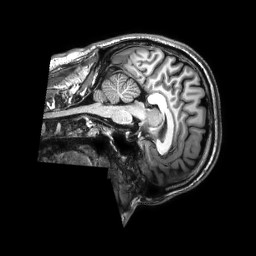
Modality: T1w
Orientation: sagittal
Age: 33
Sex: male
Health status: healthy
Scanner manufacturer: philips
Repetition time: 0.009 s
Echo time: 0.004 s